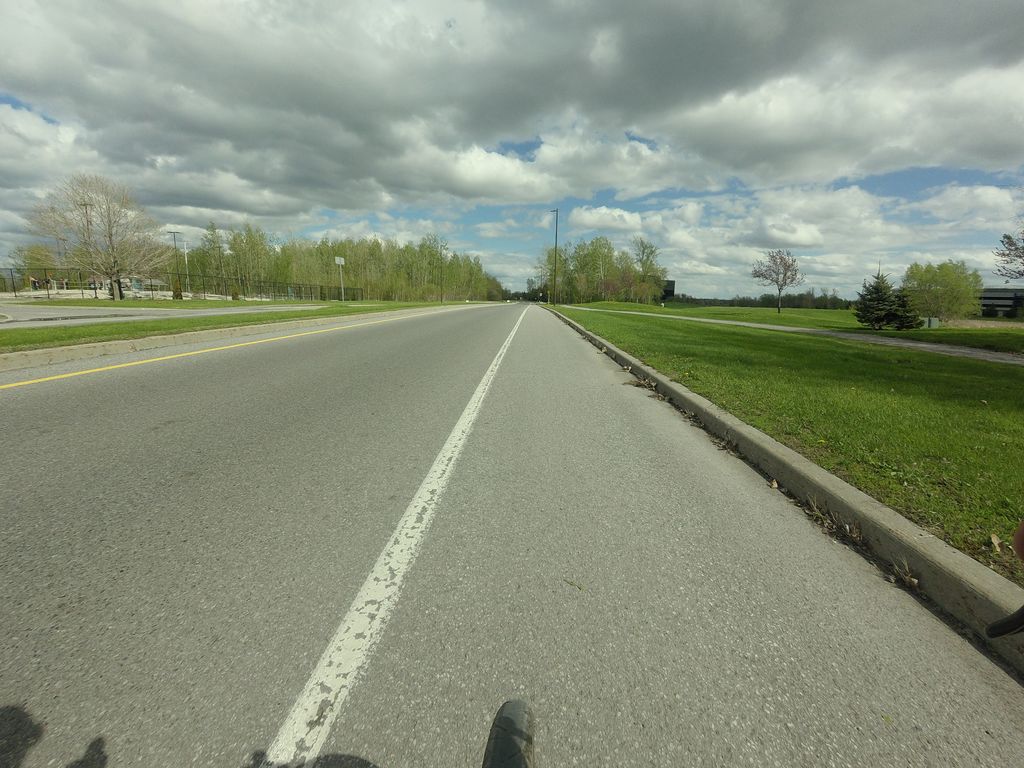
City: ottawa-gatineau